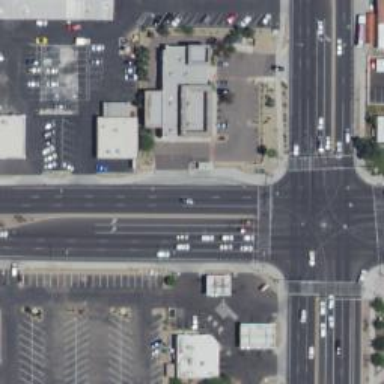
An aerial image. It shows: Solid stop line on the road.